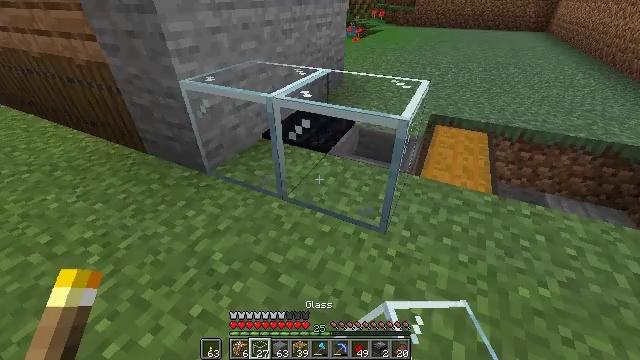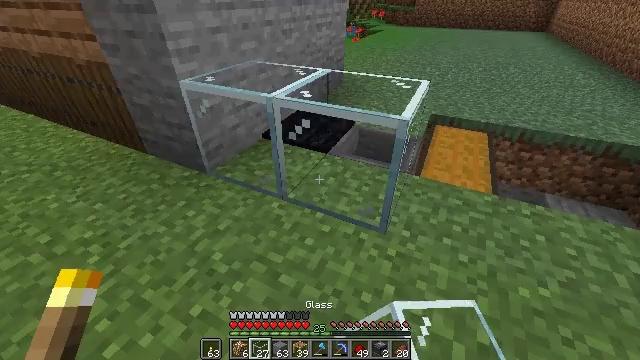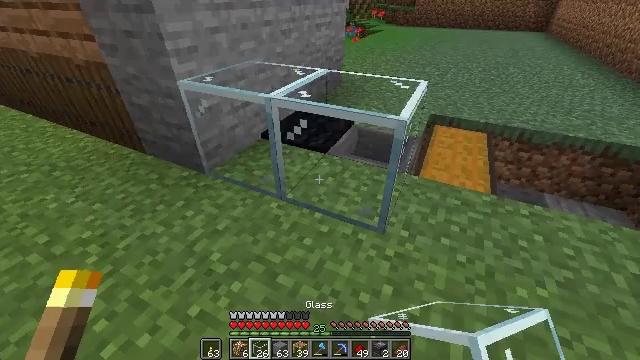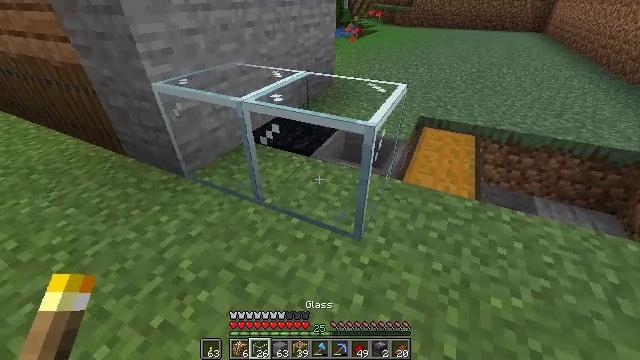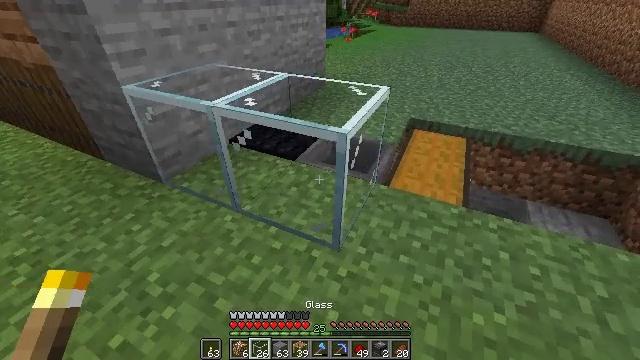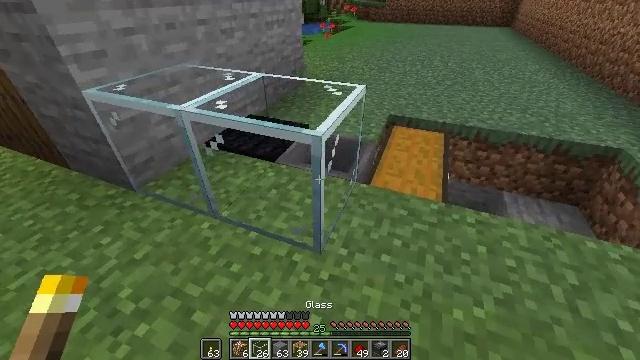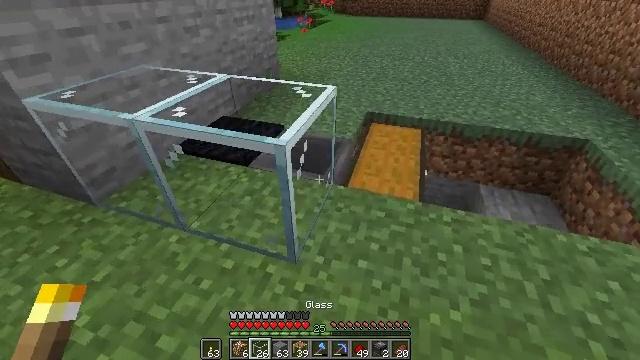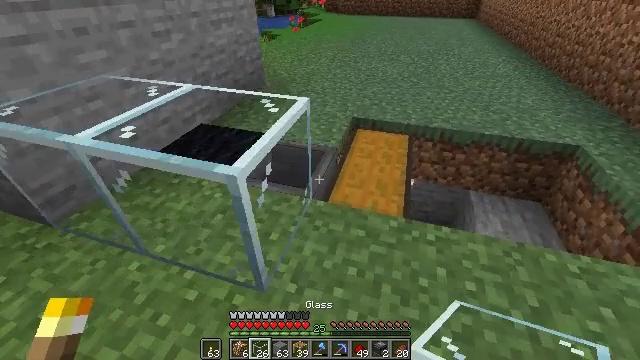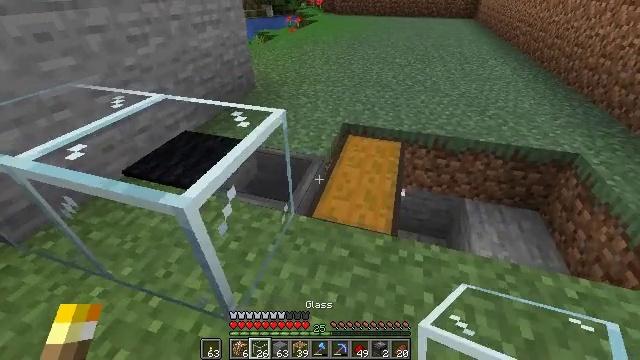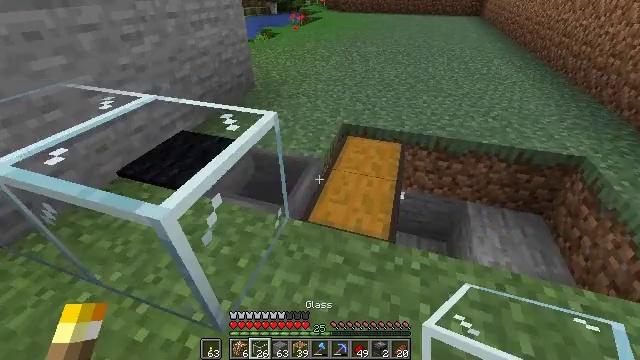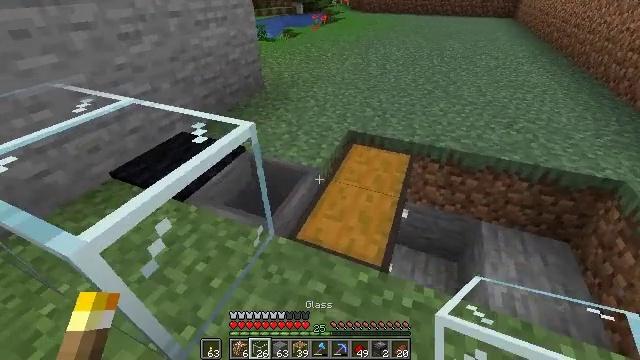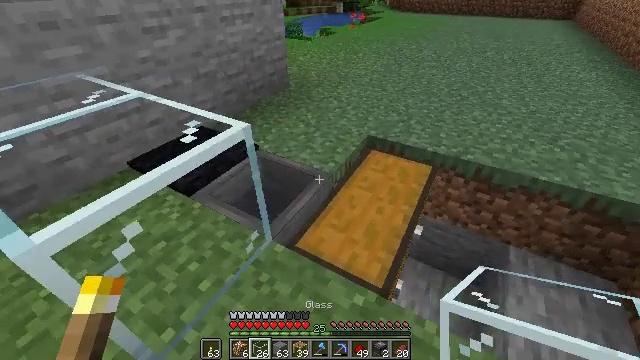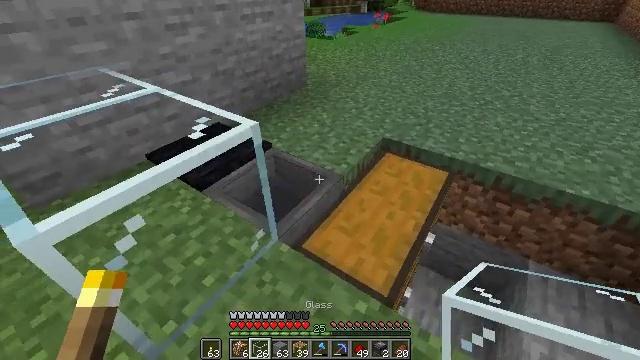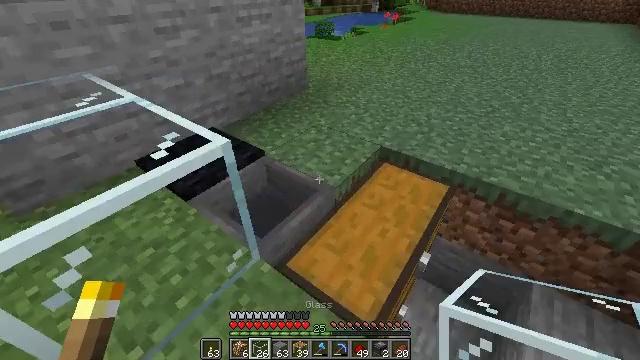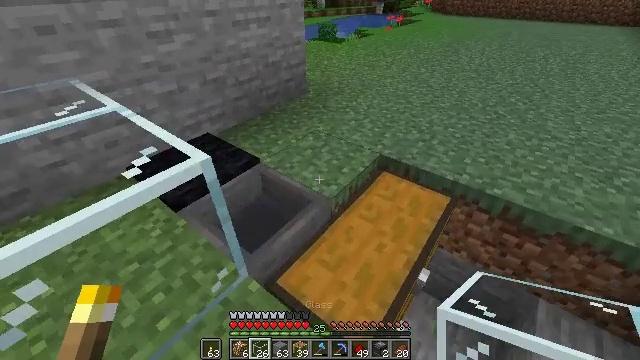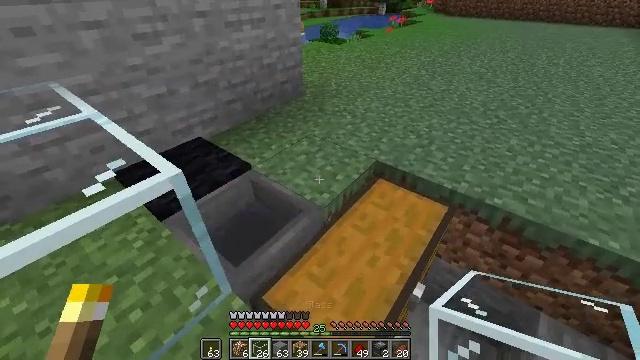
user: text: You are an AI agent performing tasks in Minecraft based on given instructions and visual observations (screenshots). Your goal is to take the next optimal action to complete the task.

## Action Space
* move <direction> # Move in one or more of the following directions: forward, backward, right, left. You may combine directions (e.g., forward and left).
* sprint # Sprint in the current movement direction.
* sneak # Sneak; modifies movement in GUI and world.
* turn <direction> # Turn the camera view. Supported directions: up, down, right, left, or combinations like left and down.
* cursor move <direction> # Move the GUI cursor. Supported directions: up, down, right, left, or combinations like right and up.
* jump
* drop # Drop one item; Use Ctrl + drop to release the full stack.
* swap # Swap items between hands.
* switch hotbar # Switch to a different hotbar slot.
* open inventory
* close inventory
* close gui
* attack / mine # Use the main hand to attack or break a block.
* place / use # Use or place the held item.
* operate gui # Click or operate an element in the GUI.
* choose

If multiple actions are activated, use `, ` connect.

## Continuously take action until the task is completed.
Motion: motion action
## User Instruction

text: Remove the black carpet from the surface.
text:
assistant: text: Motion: no_op
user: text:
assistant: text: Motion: move right
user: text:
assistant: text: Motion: move forward and move right
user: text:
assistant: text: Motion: move forward and move right
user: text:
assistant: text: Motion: move forward and move right, turn right
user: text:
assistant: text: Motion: move forward and move right, turn right
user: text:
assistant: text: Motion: move forward and move right, turn right
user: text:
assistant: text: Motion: move forward and move right
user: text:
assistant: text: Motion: move forward and move right
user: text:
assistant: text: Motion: move forward and move right, turn left
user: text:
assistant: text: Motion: move forward and move right, turn left
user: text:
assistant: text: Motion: move forward and move right, turn left
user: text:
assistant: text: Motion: move forward, turn left
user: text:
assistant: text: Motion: no_op
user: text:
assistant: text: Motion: no_op
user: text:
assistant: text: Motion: no_op
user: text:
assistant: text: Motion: move forward
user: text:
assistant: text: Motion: move forward
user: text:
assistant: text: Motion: move forward
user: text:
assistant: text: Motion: move forward
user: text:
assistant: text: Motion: move forward
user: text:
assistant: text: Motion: move forward, turn left
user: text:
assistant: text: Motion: move forward and move right, turn left
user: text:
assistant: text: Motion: move forward and move right, turn left
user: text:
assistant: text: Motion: move forward and move right, turn left and down
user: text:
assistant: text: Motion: move forward and move right, turn left
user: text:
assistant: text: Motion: move right, turn left
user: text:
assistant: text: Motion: move right, turn left
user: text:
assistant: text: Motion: turn left
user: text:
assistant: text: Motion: turn left